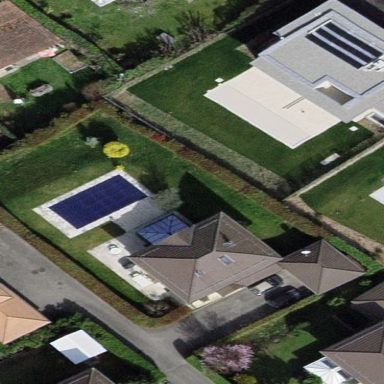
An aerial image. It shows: Garden enclosed by fence.